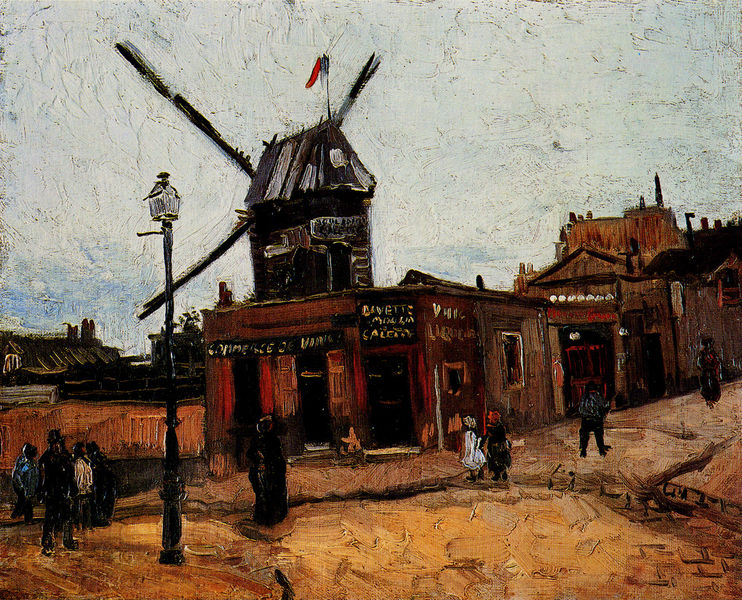
Titel: Le Mopulin de la Galette
Künstler: Vincent van Gogh
Standort: Otterlo
Institution: Kröller-Müller Museum
Schlagwörter: blau, flügel, gemälde, himmel, mann, meer, vogel, weiß, wolken, frauen, gelb, impressionismus, landschaft, menschen, mädchen, ocker, sand, stadt, braun, fenster, frankreich, frau, glas, holz, hut, jahrhundertwende, kleid, lampe, laterne, männer, paris, rücken, schwarz, strasse, tür, dach, gebäude, haus, rot, weg, zaun, beige, leute, malerei, zylinder, kleidung, bild, niederlande, öl, erde, ferne, häuser, mühle, natur, wind, windmühle, pastos, pfad, windrad, land, kind, paar, spitzen, bauern, kamin, kamine, kinder, müller, schornstein, turm, schrift, fahnen, geschäft, man, passanten, pflaster, türen, fahne, flagge, jungen, moderne, laufen, dorf, dächer, mauer, schornsteine, latten, lattenzaun, spazieren, fabrik, geschäfte, läden, platz, van gogh, vorort, werbung, besucher, duktus, realistisch, junge, tor, eingang, überdachung, courbet, burg, kreuzung, gehweg, kopfsteinpflaster, straßenszene, text, ölmalerei, vincent van gogh, aufschrift, ländlich, straßenlampe, straßenlaterne, hmmel, flaggen, stange, westen, wipfel, moulin rouge, vincent, amsterdam, montmartre, matsch, vorstadt, tenne, markisen, baume, wandeln, muhle, trasse, daächer, bordell, vogelhaus, freier, freudenhaus, puff, laternenpfahl, rue, moulin, sands, baumspitze, egs, haus grau, kamie, le moulin de la galette, schatenw, geschaft